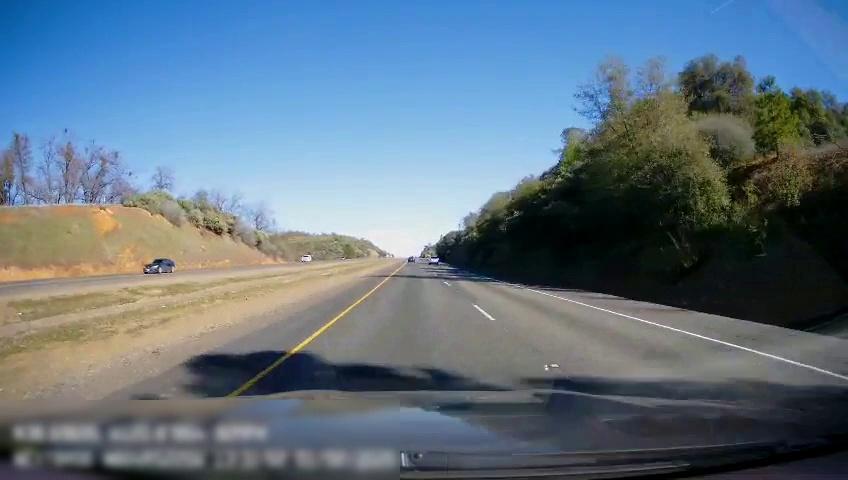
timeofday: Day
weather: Sunny
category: Drivable Space
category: Drivable Space
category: Vehicles | Car
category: Vehicles | SUV
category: Lanes | Current Lane
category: Lanes | Current Lane
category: Lanes | Alternate Lane